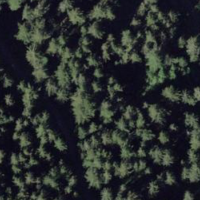
EUNIS habitat code: 43
Species observed at this site:
Cypripedium calceolus